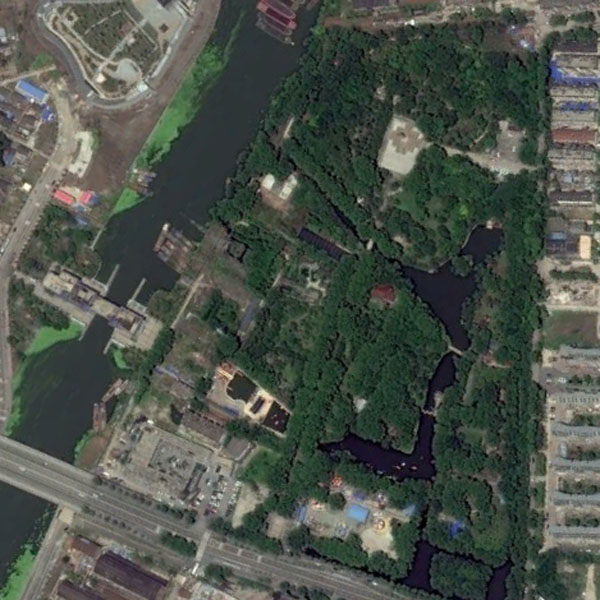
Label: Park